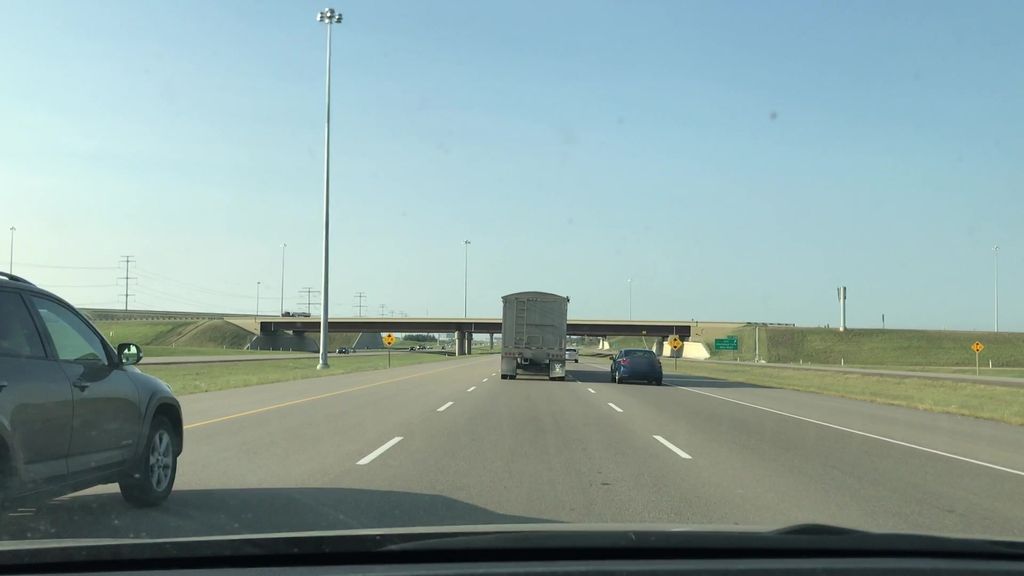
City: edmonton